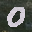
Label: 0